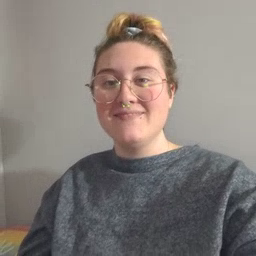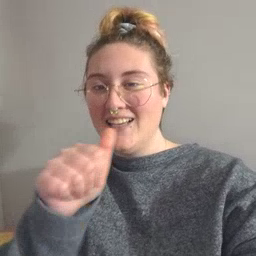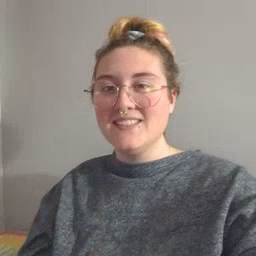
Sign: nuts